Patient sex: F
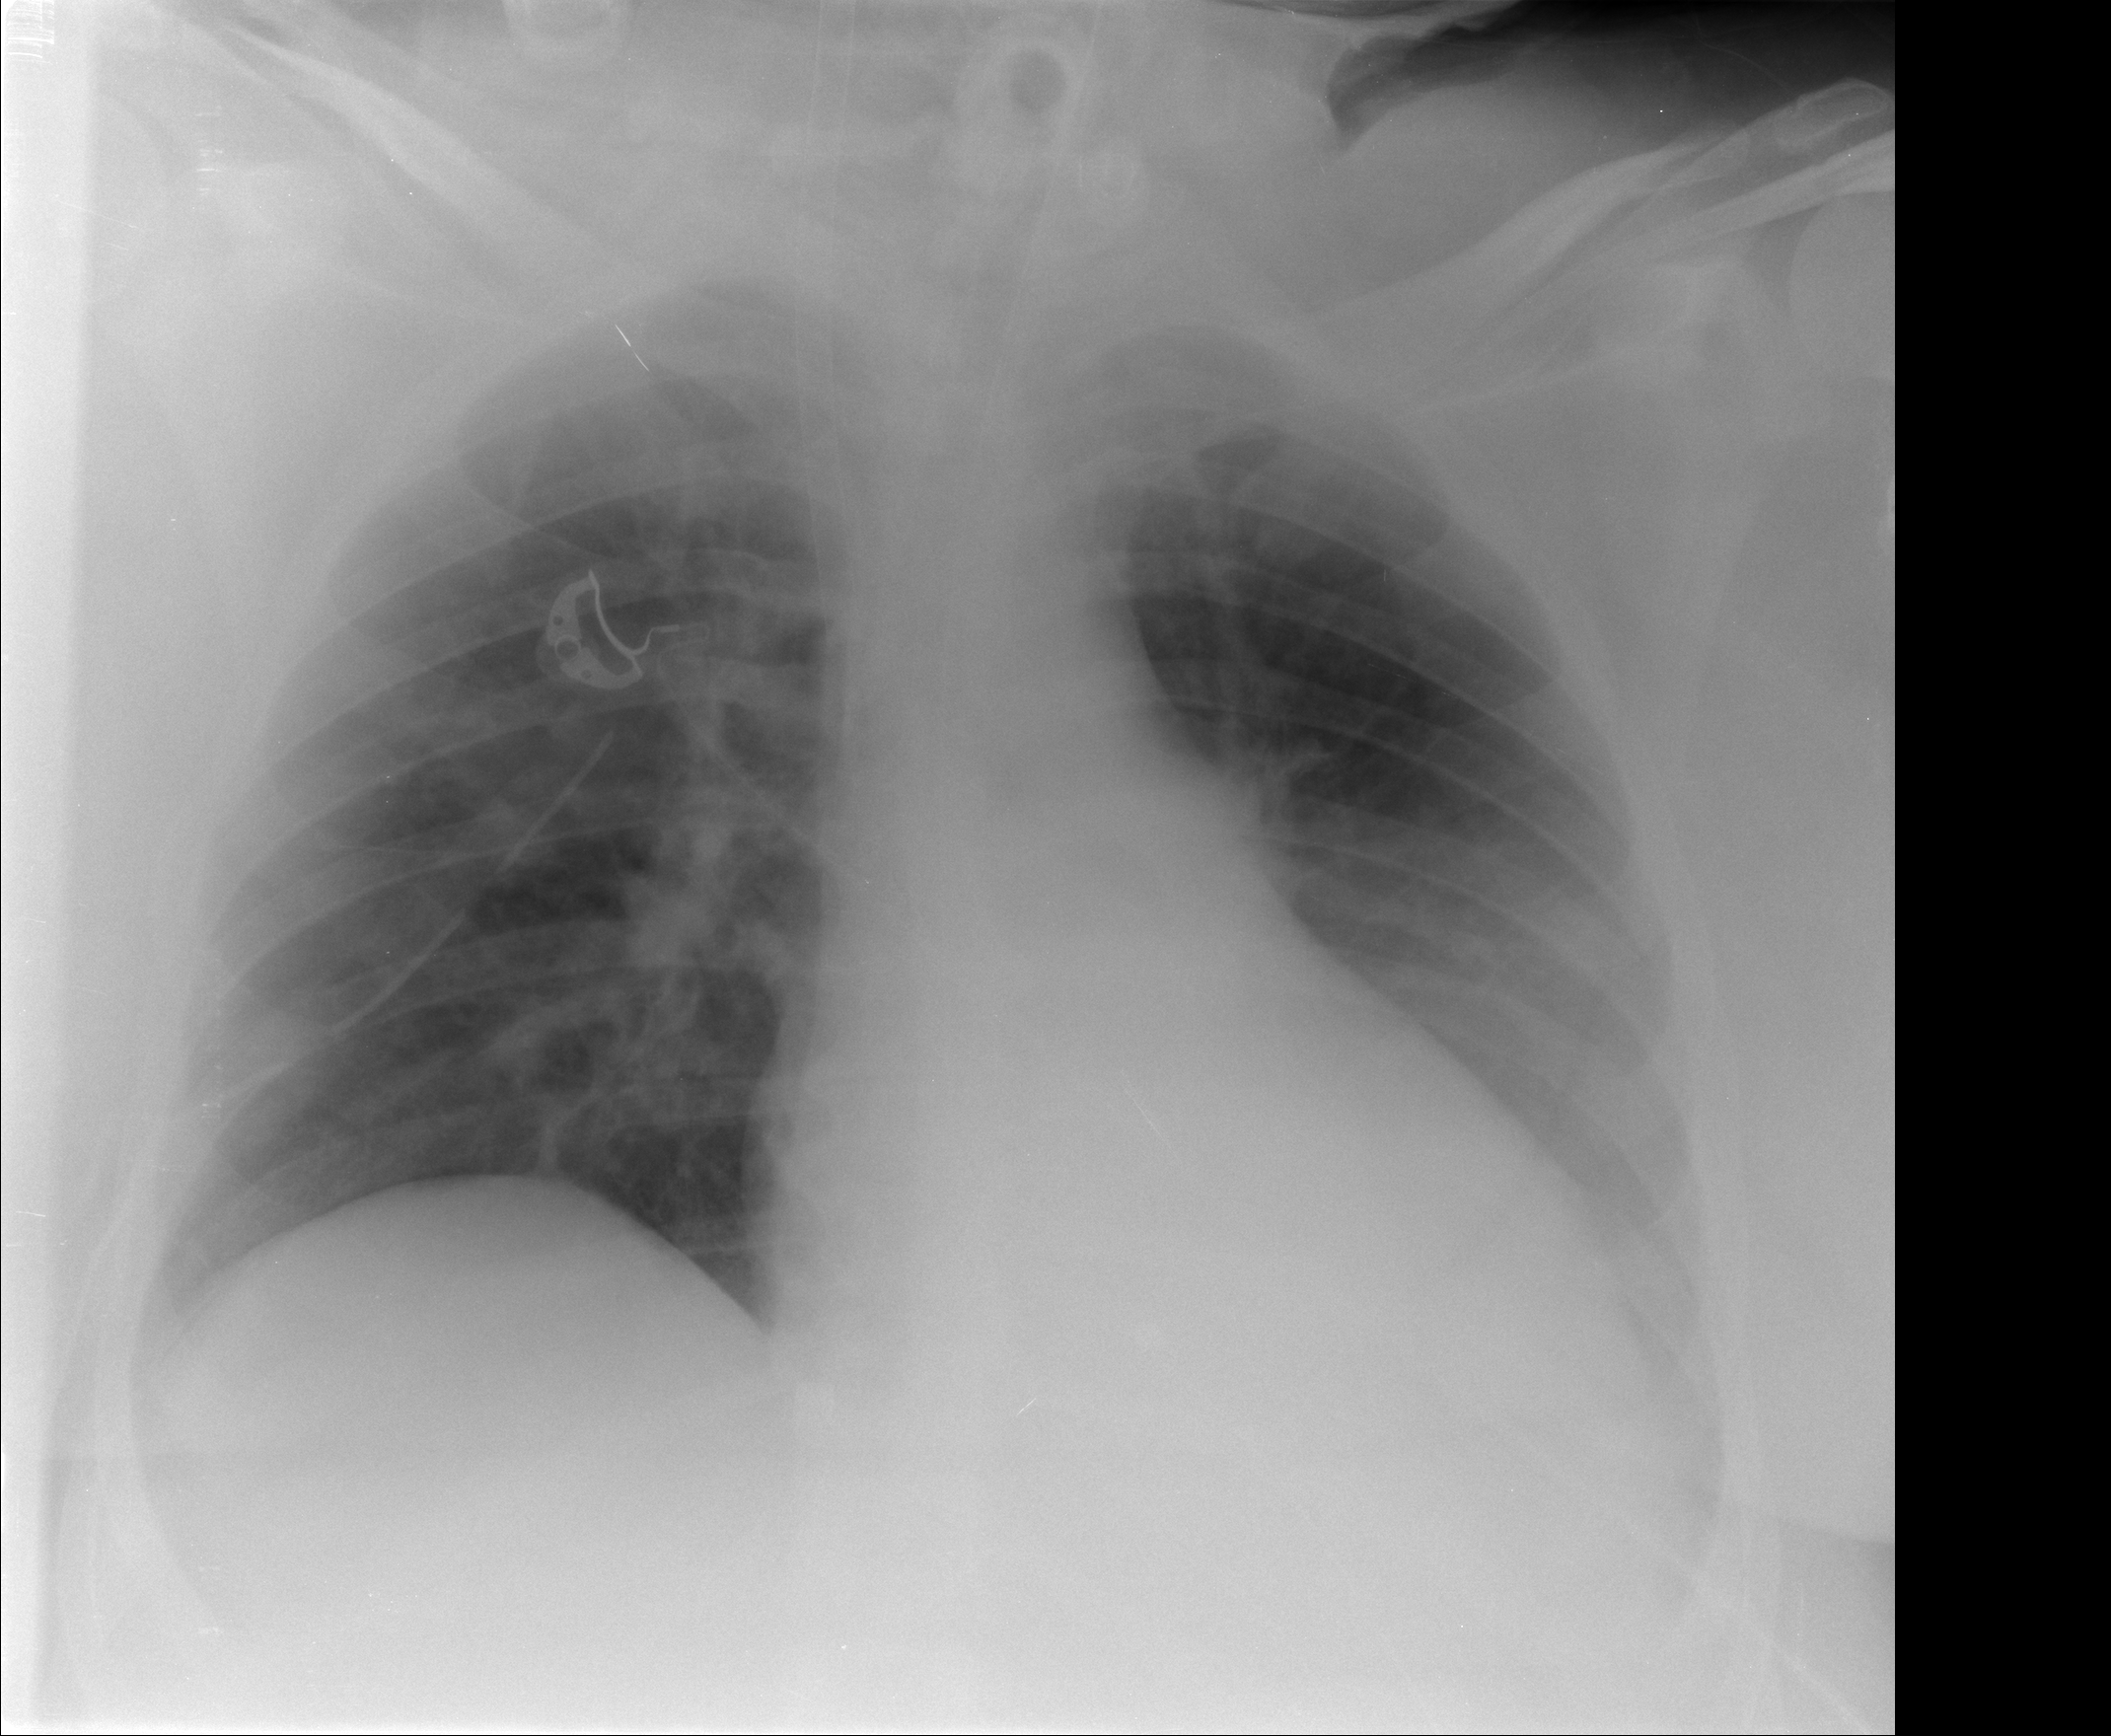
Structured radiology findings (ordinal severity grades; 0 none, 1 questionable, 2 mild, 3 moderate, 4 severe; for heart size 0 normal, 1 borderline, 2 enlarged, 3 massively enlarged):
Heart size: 0
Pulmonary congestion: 2
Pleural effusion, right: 0
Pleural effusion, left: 2
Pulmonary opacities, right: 1
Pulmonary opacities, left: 0
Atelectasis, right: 0
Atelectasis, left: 0